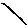
Label: line